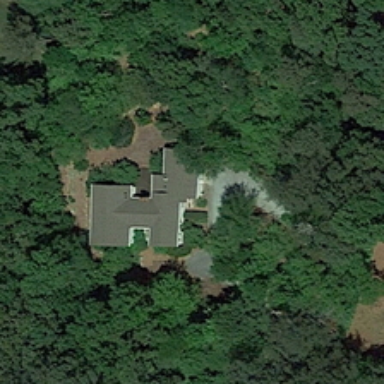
Many green trees are around a building .